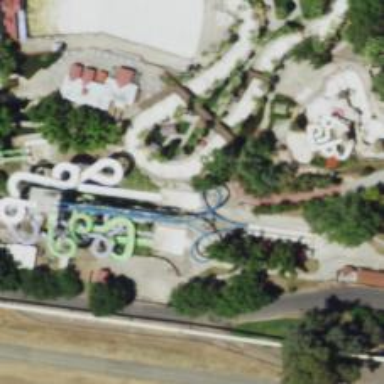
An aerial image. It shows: Water slide attraction.